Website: walmart
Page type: billing-address
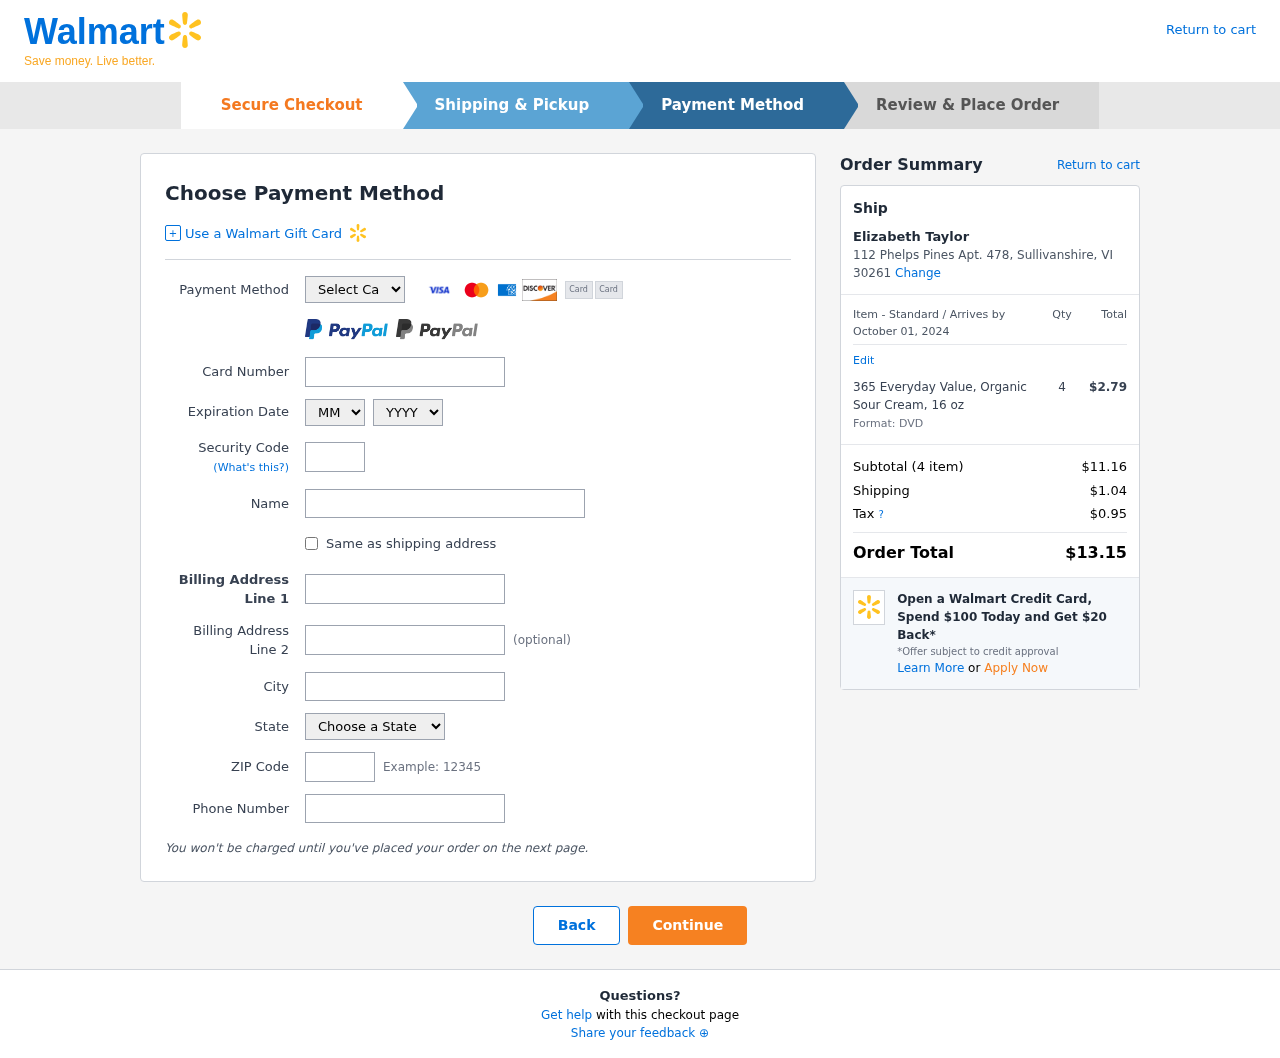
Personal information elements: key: PII_CARD_CVV
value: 218
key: PII_CARD_EXPIRY_MONTH
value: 12
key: PII_CARD_EXPIRY_YEAR
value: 30
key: PII_CARD_NUMBER
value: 6595 9175 9414 3813
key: PII_CARD_TYPE
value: Discover
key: PII_CITY
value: Sullivanshire
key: PII_CITY_STATE_ZIP
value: Sullivanshire, VI 30261
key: PII_FULLNAME
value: Elizabeth Taylor
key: PII_PHONE
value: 5002699702
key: PII_POSTCODE
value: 30261
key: PII_STATE
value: VI
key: PII_STREET
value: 112 Phelps Pines Apt. 478
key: PII_STREET2
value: Suite 226
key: PII_FULLNAME2
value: Elizabeth Taylor
Product elements: key: PRODUCT1_NAME
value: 365 Everyday Value, Organic Sour Cream, 16 oz
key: PRODUCT1_PRICE
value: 2.79
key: PRODUCT1_QUANTITY
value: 4
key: PRODUCT1_DESC
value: Format: DVD
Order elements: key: ORDER_DELIVERY_DATE
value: October 01, 2024
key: ORDER_NUM_ITEMS
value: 4
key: ORDER_SUBTOTAL
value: $11.16
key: ORDER_SHIPPING_COST
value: $1.04
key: ORDER_TAX
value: $0.95
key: ORDER_TOTAL
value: $13.15